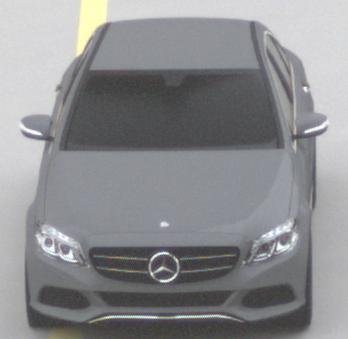
Make: Mercedes-Benz
Model: C 160
Detailed model: C-Class (205) Limousine
Model produced from: 2015/04
Model produced until: 2018/04
Doors: 4
Color: gray
Road condition: dry road
Daytime: midday
Contrast: low contrast